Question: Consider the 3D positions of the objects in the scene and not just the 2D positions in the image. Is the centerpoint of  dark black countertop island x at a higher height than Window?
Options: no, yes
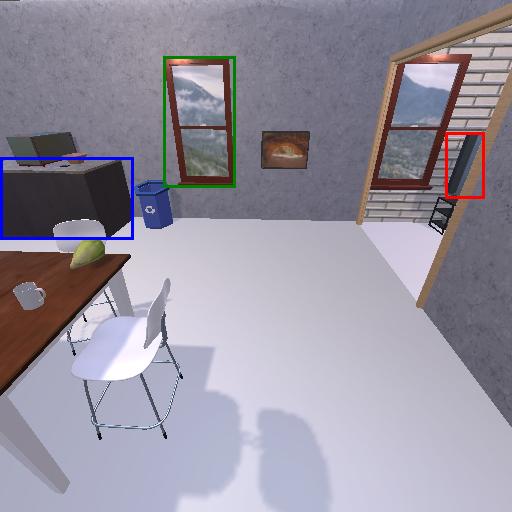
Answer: no